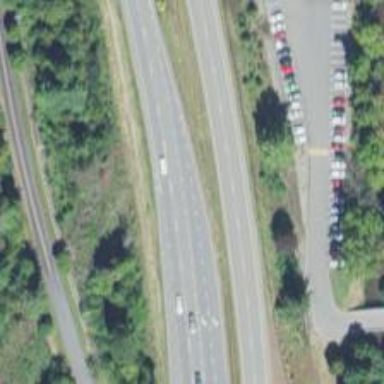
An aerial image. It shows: Trunk highway.